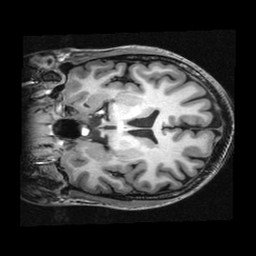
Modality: T1w
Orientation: coronal
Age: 25
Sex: female